Field crop: maize
Growth stage: 1
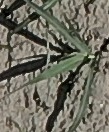
Species: sorghum